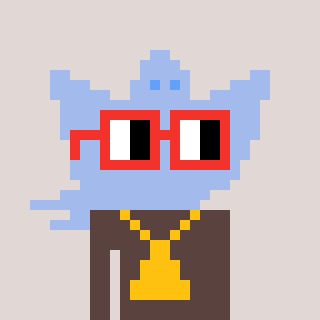
a pixel art character with square red glasses, a ghost-B-shaped head and a darkbrown-colored body on a warm background